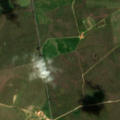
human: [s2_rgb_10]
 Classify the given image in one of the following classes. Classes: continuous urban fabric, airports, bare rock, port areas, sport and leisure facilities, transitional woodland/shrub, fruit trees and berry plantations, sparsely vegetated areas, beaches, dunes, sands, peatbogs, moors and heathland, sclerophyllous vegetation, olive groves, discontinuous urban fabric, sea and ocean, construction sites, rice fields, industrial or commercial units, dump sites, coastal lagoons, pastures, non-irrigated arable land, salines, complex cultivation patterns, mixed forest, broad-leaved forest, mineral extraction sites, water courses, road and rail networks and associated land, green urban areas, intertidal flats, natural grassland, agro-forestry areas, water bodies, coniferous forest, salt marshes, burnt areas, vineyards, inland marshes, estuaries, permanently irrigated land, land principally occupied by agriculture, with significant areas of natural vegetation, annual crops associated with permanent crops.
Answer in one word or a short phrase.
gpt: non-irrigated arable land